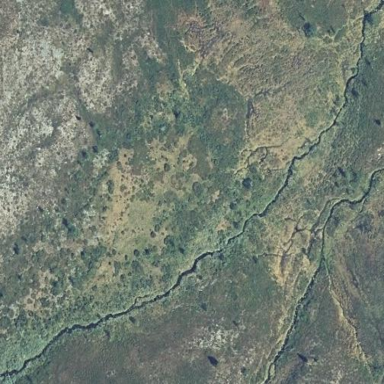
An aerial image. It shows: Bog wetland.